Field crop: tomato
Growth stage: 2
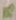
Species: solanum